Field crop: tomato
Growth stage: 1
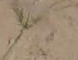
Species: cyperus